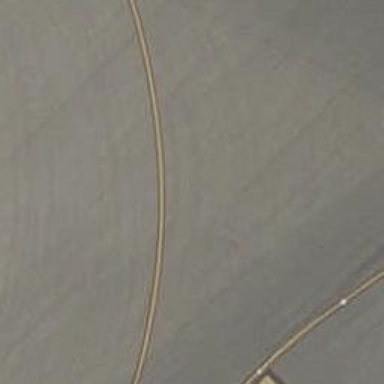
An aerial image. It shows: Image of taxiway at airport.